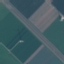
Land use / land cover: Highway